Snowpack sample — Buffalo Mountain, Silverthorne, Colorado, USA (1/25/25, 10:11 AM MST)
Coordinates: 39.6222, -106.1139
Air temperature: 22 °F
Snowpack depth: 110 cm
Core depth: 10 cm
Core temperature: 46.4 °F
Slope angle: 12°, slope face: 102°
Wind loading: high
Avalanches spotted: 0
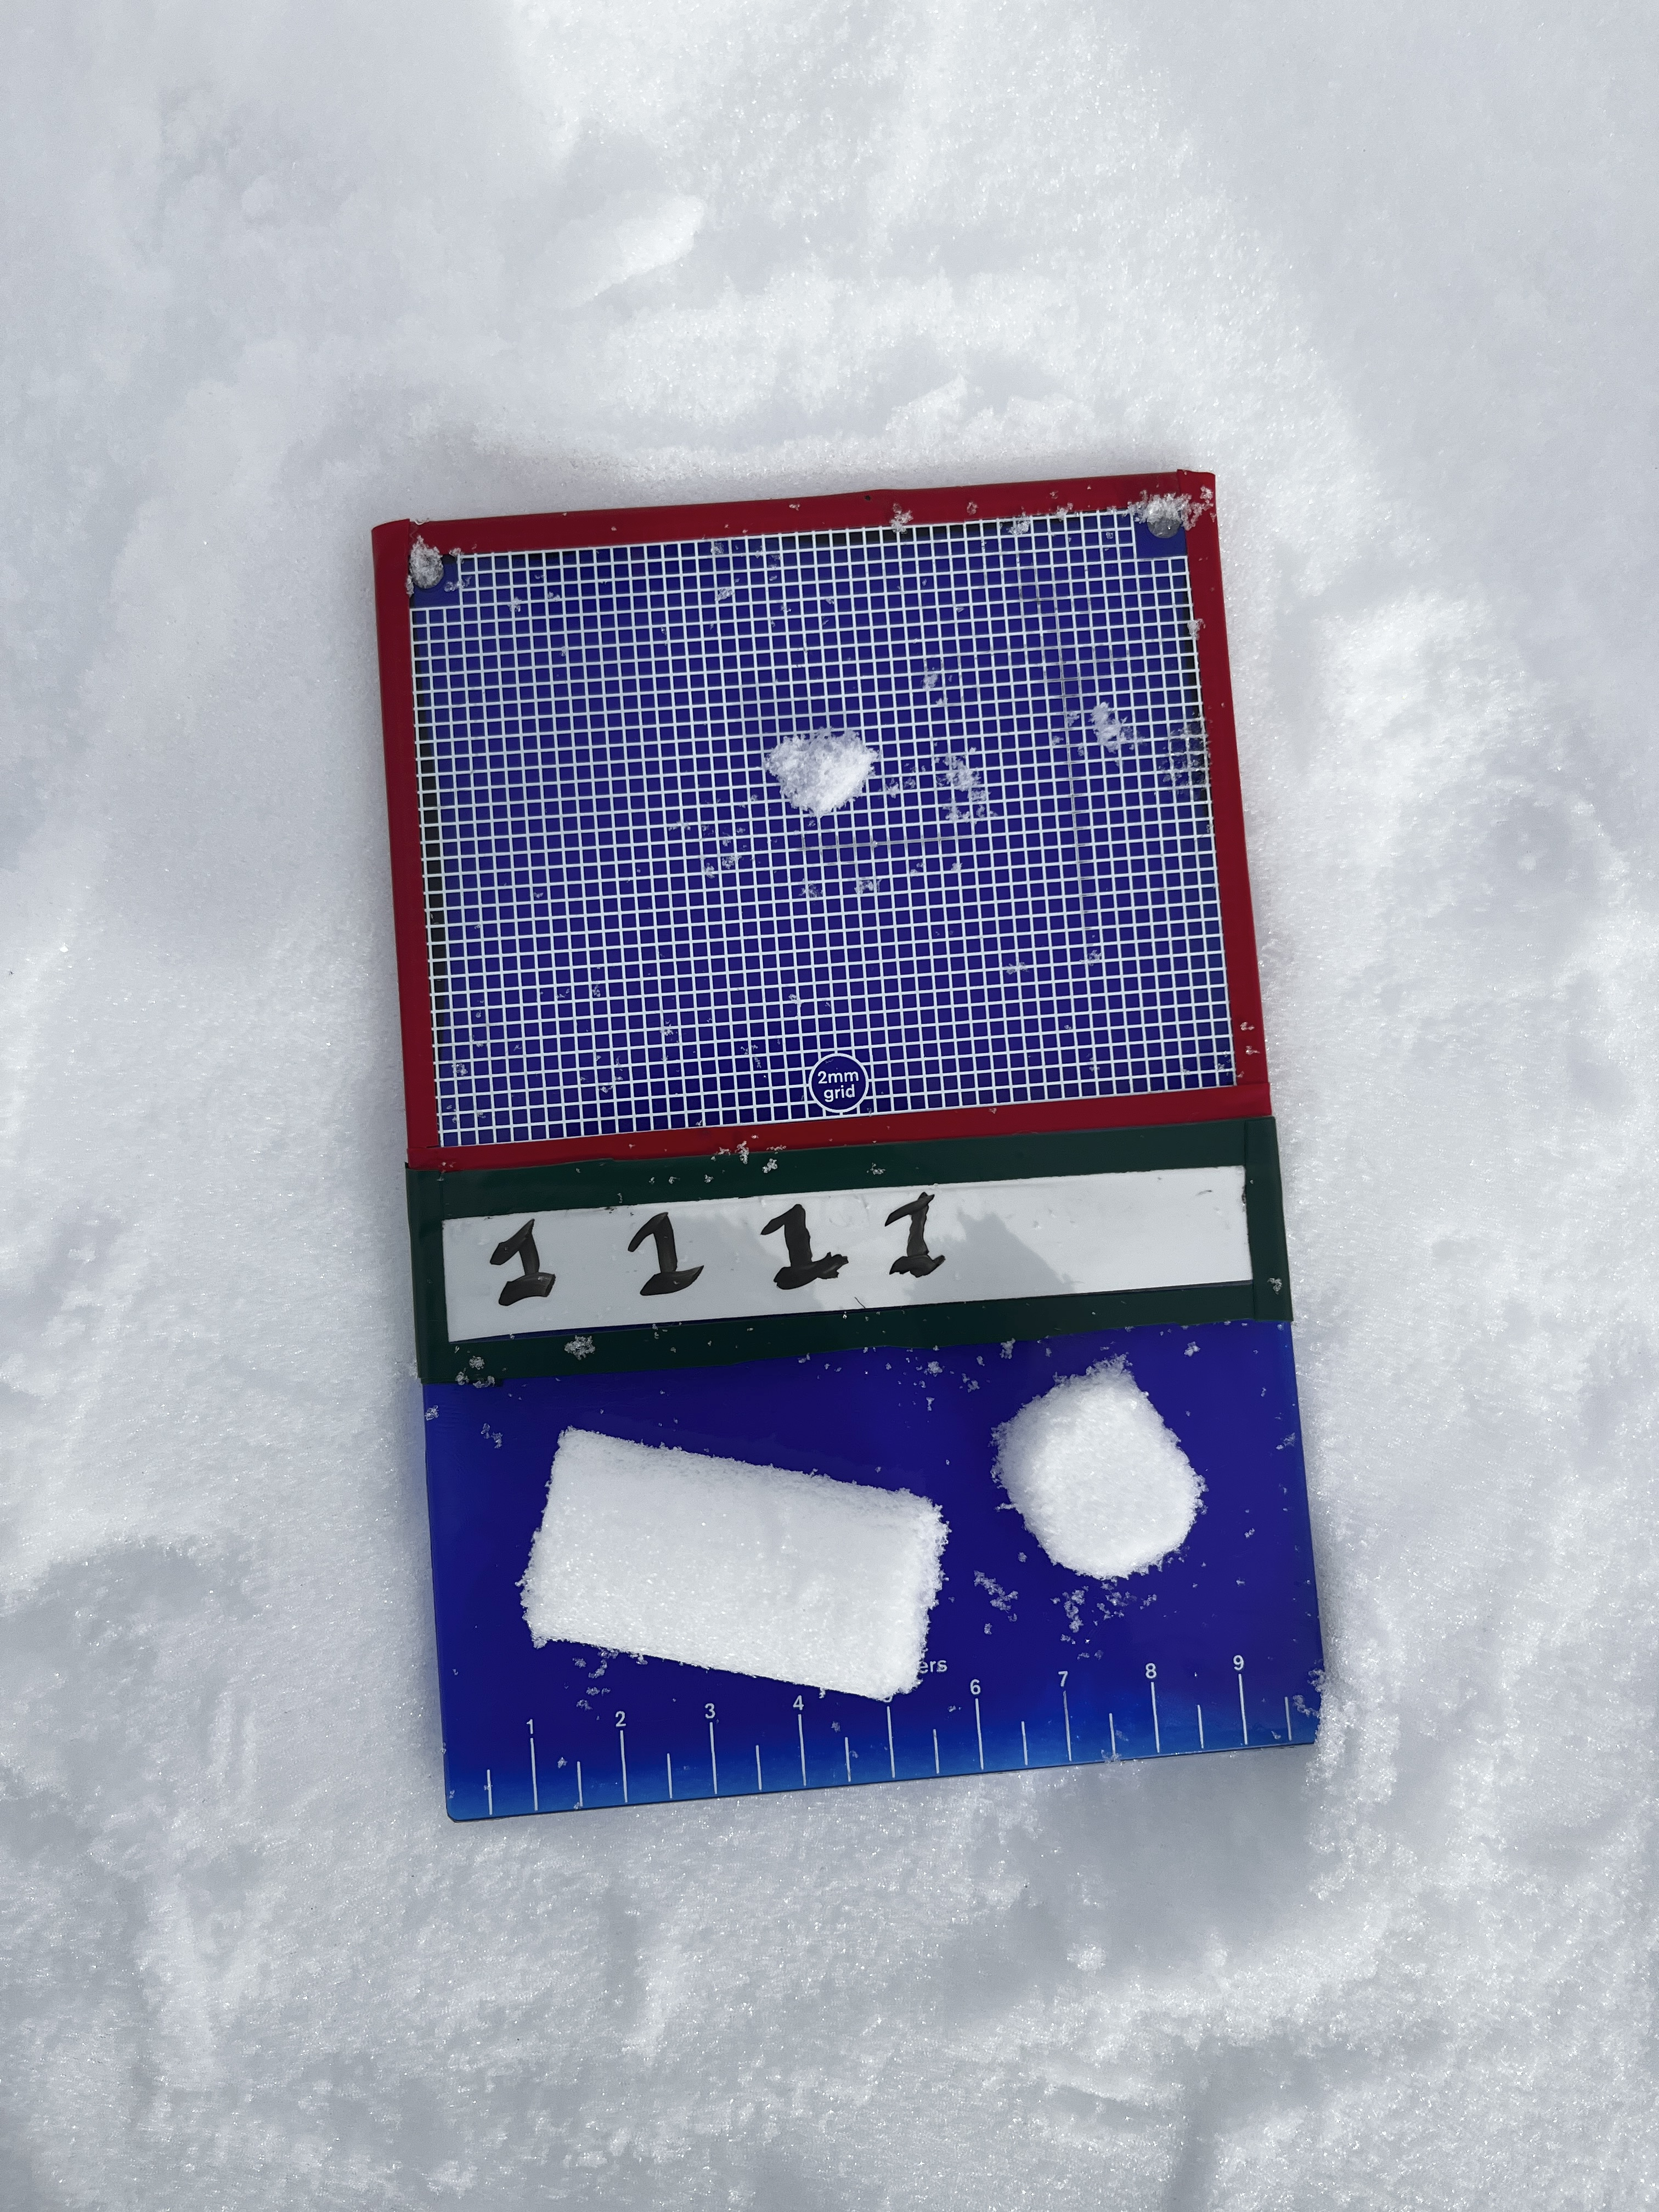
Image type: crystal_card
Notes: No avalanches nearby, collected on the outskirts of a fire break 15 meters from the treeline, on way to Buffalo and Red Mountain